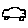
Label: car